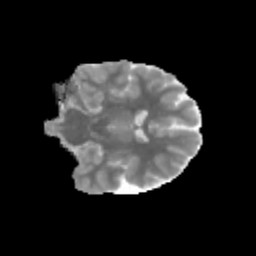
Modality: MD
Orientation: coronal
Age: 12
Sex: male
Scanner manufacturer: siemens
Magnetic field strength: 3 T
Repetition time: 3.8 s
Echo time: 0.07 s